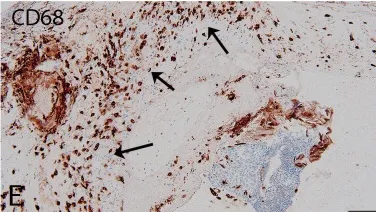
(D-H): Immunohistochemistry. (CD68) shows macrophages (arrows) in the cyst wall. , 50 microm.
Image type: pathology (immunostaining)